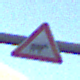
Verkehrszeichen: ViehtriebLinks
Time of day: SunriseSunset
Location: Outdoor (Urban)
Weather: Clear
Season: NotSpecified
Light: Natural